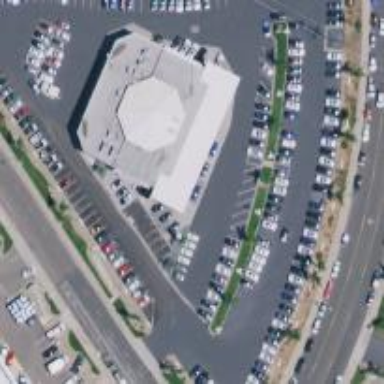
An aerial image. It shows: Car shop in retail area.